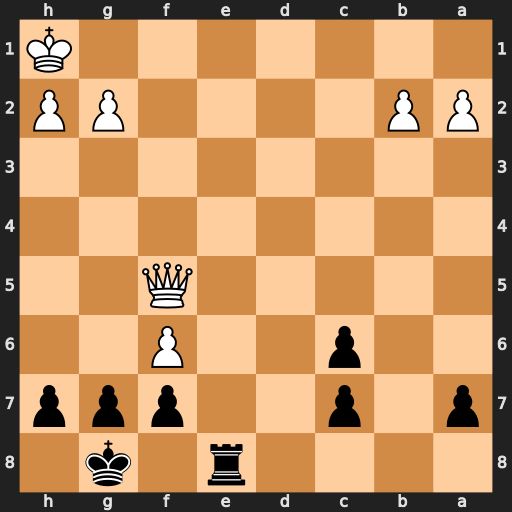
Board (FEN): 4r1k1/p1p2ppp/2p2P2/5Q2/8/8/PP4PP/7K
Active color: b
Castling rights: -
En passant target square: -
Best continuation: Re1+ Qf1 Rxf1#